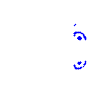
Particle: proton